Field crop: maize
Growth stage: 2
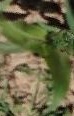
Species: maize